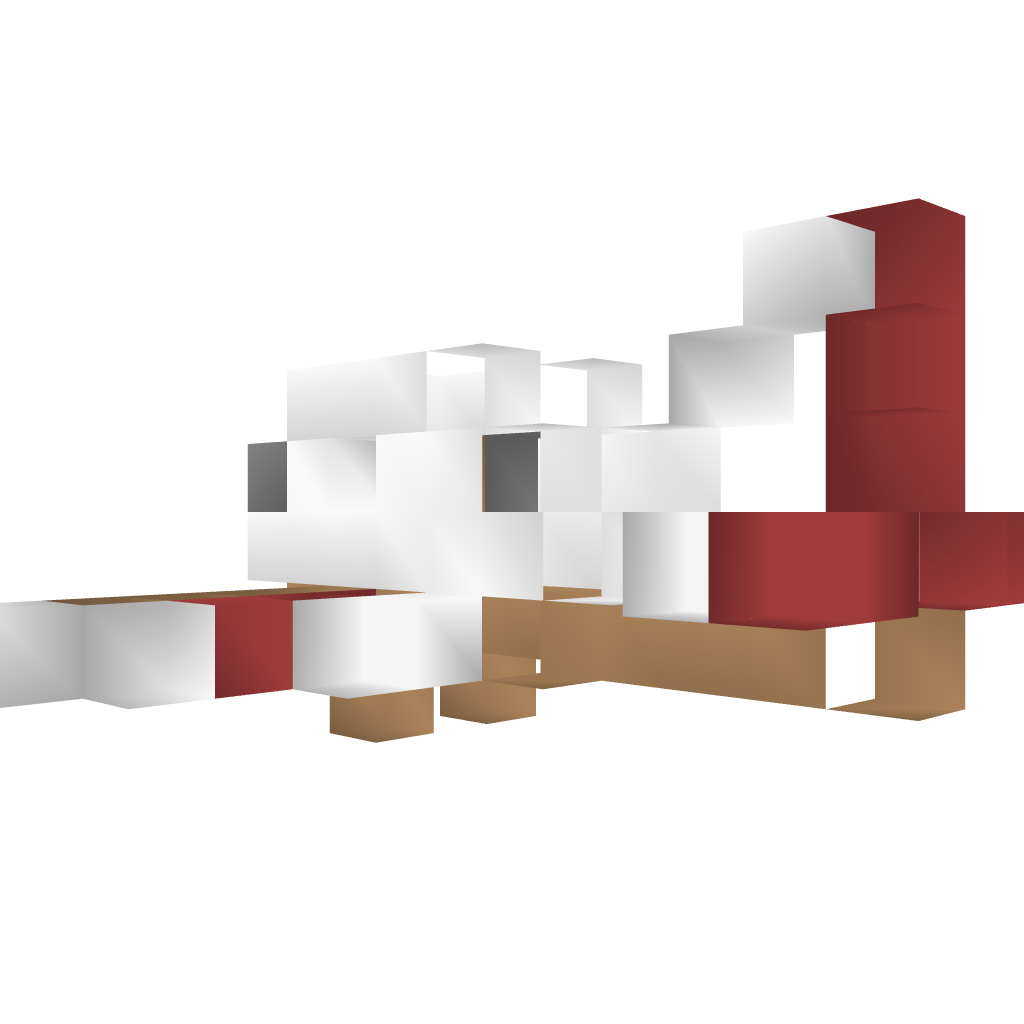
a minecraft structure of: Fighter Bf 109 A1 bad low quality